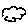
Label: cloud